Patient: sex F, age 57
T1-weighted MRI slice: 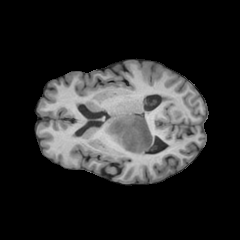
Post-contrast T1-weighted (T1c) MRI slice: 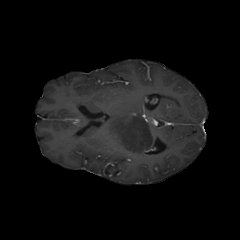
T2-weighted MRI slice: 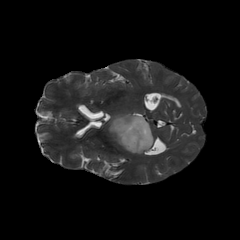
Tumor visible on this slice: yes
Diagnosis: Astrocytoma, IDH-wildtype
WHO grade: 3